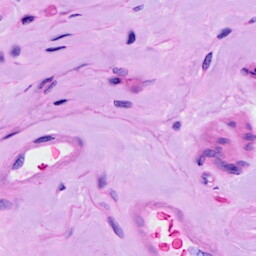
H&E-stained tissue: Ovarian